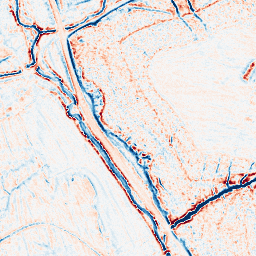
Category: edge_preserving
Decomposition family: bilateral
Decomposition parameters: d: 9
sigma_color: 75
sigma_space: 100
Upsampling method: regularized
Upsampling parameters: scale: 4
lambda_reg: 0.001
Upsampling scale: 4